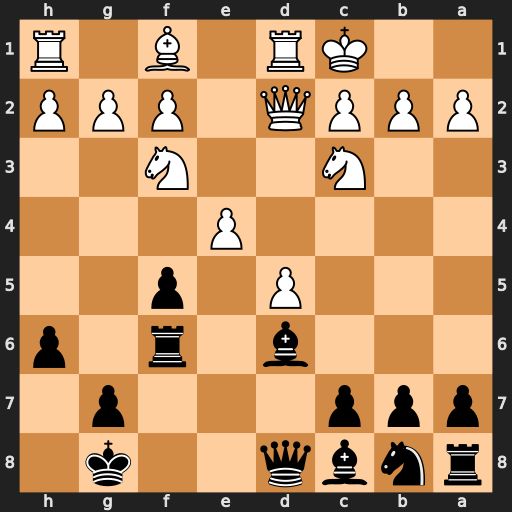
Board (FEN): rnbq2k1/ppp3p1/3b1r1p/3P1p2/4P3/2N2N2/PPPQ1PPP/2KR1B1R
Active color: b
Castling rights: -
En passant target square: -
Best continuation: fxe4 Nxe4 Bf4 Nxf6+ Qxf6